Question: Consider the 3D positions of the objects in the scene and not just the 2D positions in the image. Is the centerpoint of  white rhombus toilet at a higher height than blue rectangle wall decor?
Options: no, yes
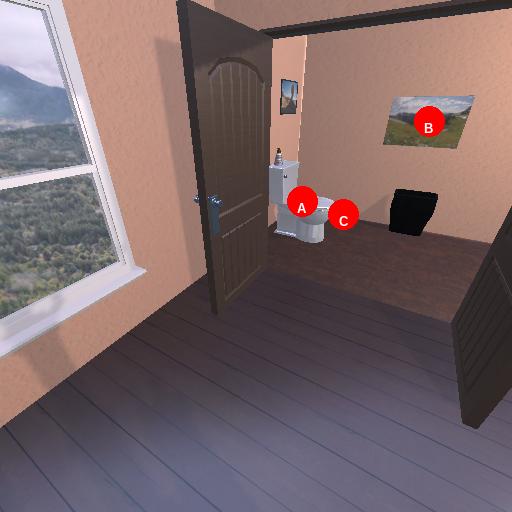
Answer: no